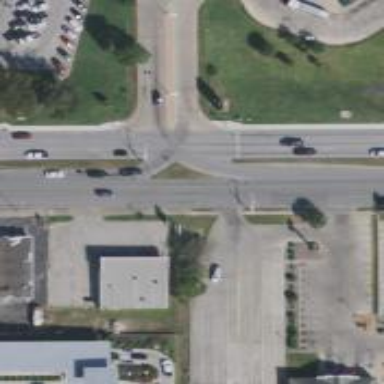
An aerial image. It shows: Secondary road with separate sidewalks.